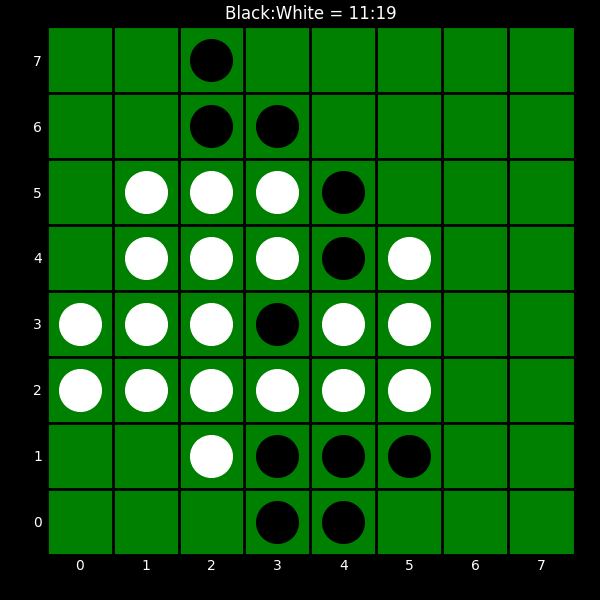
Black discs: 11
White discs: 19